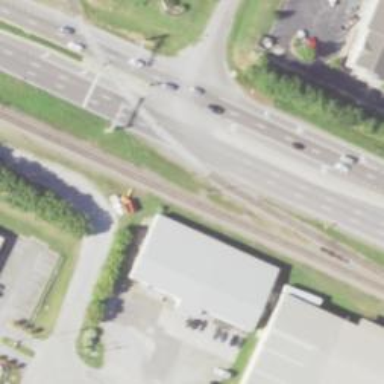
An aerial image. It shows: Level crossing with lights at the railway.